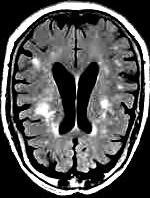
Label: notumor